Field crop: tomato
Growth stage: 1
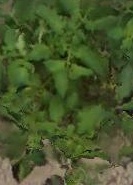
Species: tomato